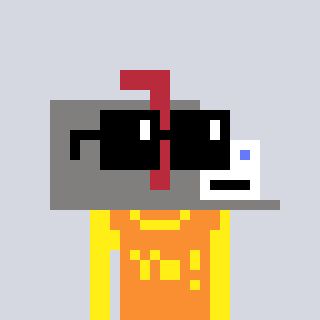
a pixel art character with square black sunglasses, a mailbox-shaped head and a orange-colored body on a cool background